Chest X-ray:
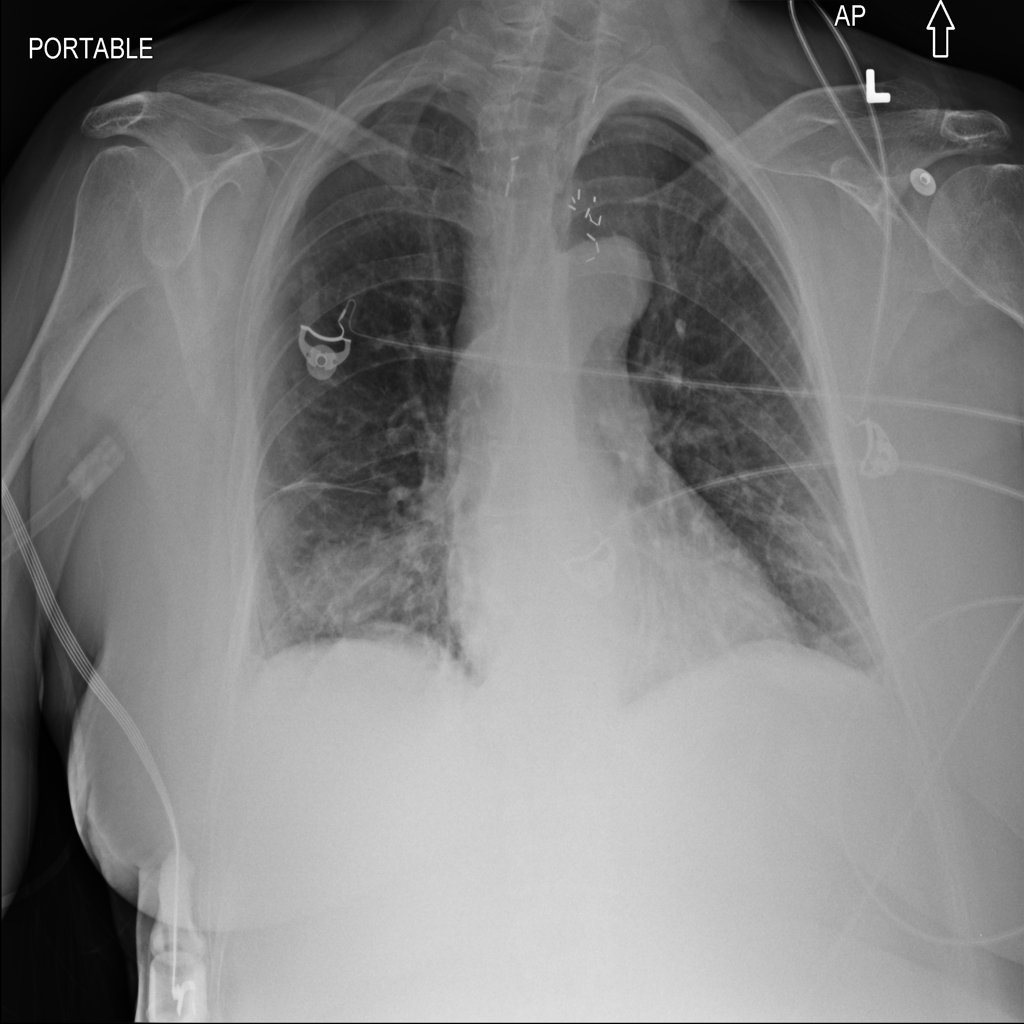
Findings: Consolidation, Pleural Thickening
No abnormal finding: no